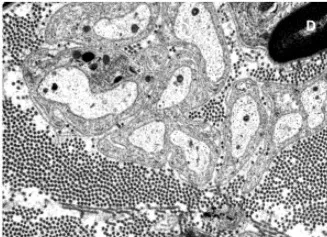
Electron microscopy of the sural nerve of patient I. Electron microscopy showed neurodegenerative processes and inclusions in the Schwann cells of myelinated axons of the sural nerve (A-D).
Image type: pathology (h&e)